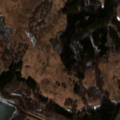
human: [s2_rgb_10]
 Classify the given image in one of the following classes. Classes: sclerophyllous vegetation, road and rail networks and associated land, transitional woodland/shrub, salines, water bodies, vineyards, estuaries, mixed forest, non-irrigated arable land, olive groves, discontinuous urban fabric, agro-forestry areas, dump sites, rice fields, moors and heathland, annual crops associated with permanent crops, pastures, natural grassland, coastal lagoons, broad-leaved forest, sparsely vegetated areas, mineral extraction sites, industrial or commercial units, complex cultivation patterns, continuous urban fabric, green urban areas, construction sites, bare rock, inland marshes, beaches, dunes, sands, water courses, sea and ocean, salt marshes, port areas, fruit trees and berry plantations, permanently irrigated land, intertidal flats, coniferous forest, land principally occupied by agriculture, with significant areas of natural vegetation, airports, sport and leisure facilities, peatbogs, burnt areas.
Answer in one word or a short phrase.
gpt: pastures, complex cultivation patterns, mixed forest, transitional woodland/shrub, water bodies